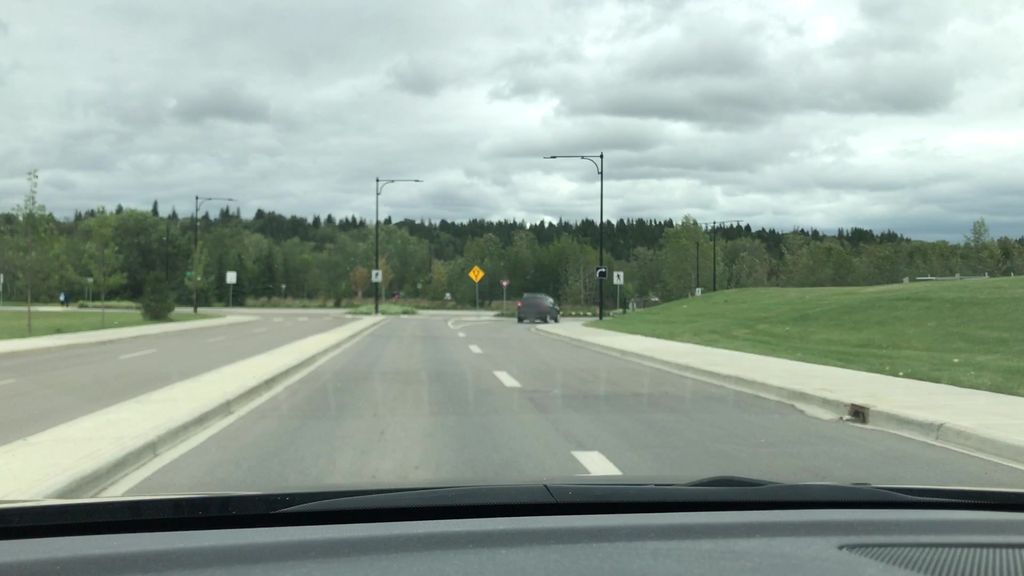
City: edmonton